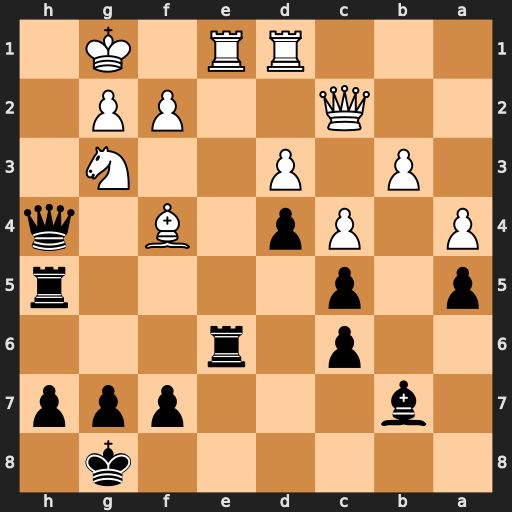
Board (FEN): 6k1/1b3ppp/2p1r3/p1p4r/P1Pp1B1q/1P1P2N1/2Q2PP1/3RR1K1
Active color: b
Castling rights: -
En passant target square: -
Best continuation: Qh2+ Kf1 Qh1+ Nxh1 Rxh1#